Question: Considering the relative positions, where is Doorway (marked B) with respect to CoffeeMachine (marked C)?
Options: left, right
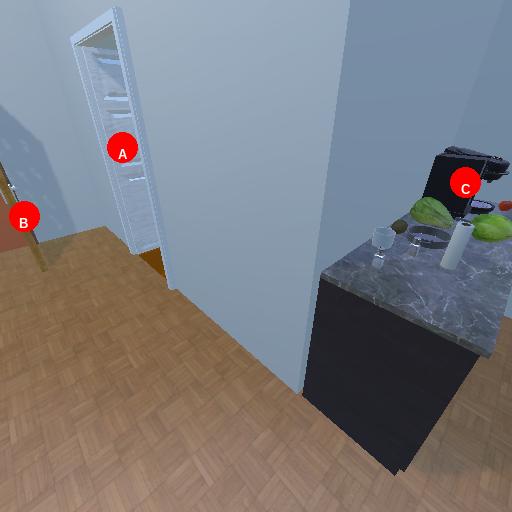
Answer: left